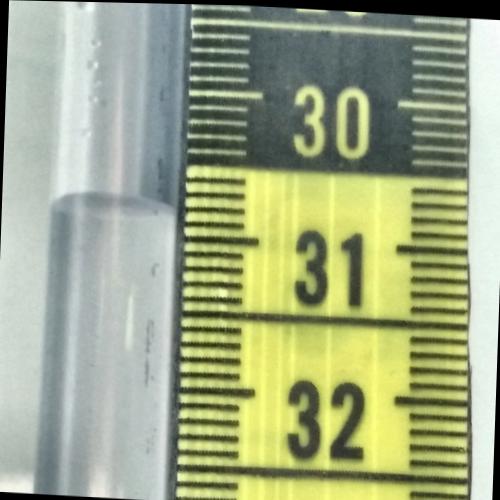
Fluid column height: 30.8 cm